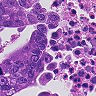
Metastatic tissue present: yes